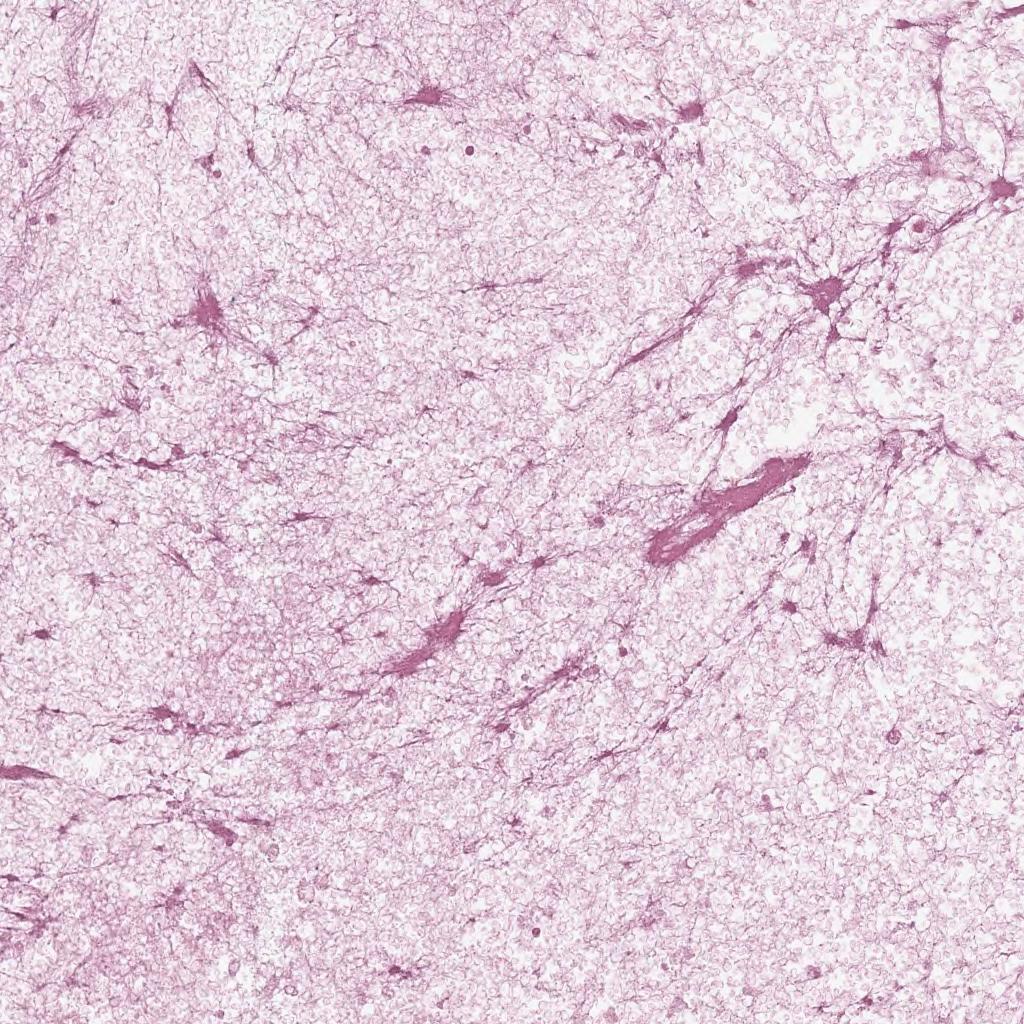
Label: Non-Viable-Tumor